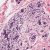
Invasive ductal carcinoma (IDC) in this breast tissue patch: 0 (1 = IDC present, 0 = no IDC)